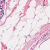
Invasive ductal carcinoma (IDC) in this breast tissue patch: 0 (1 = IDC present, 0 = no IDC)